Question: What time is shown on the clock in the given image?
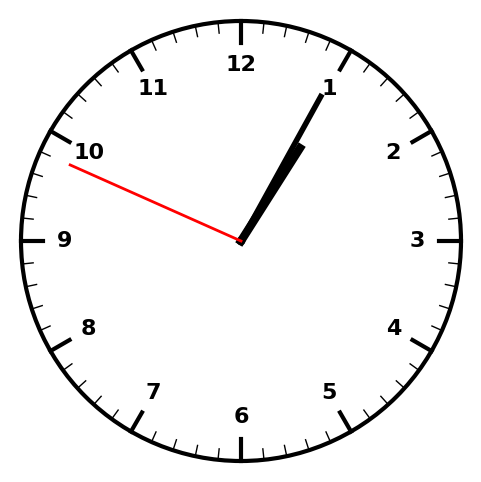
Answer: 01:04:49